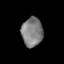
Tissue: skin
Cell type: Others
Senescence score: 0.6963
Nuclear area (px): 603
Mean DAPI intensity: 126.504